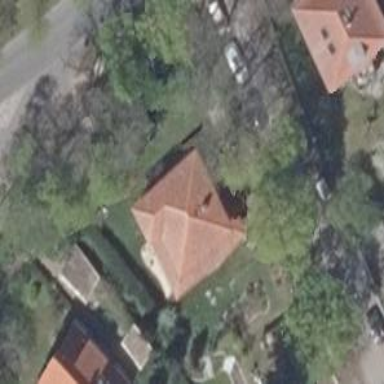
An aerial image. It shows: Detached building with hipped roof shape.